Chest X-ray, AP view. Patient: 34 years old, sex F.
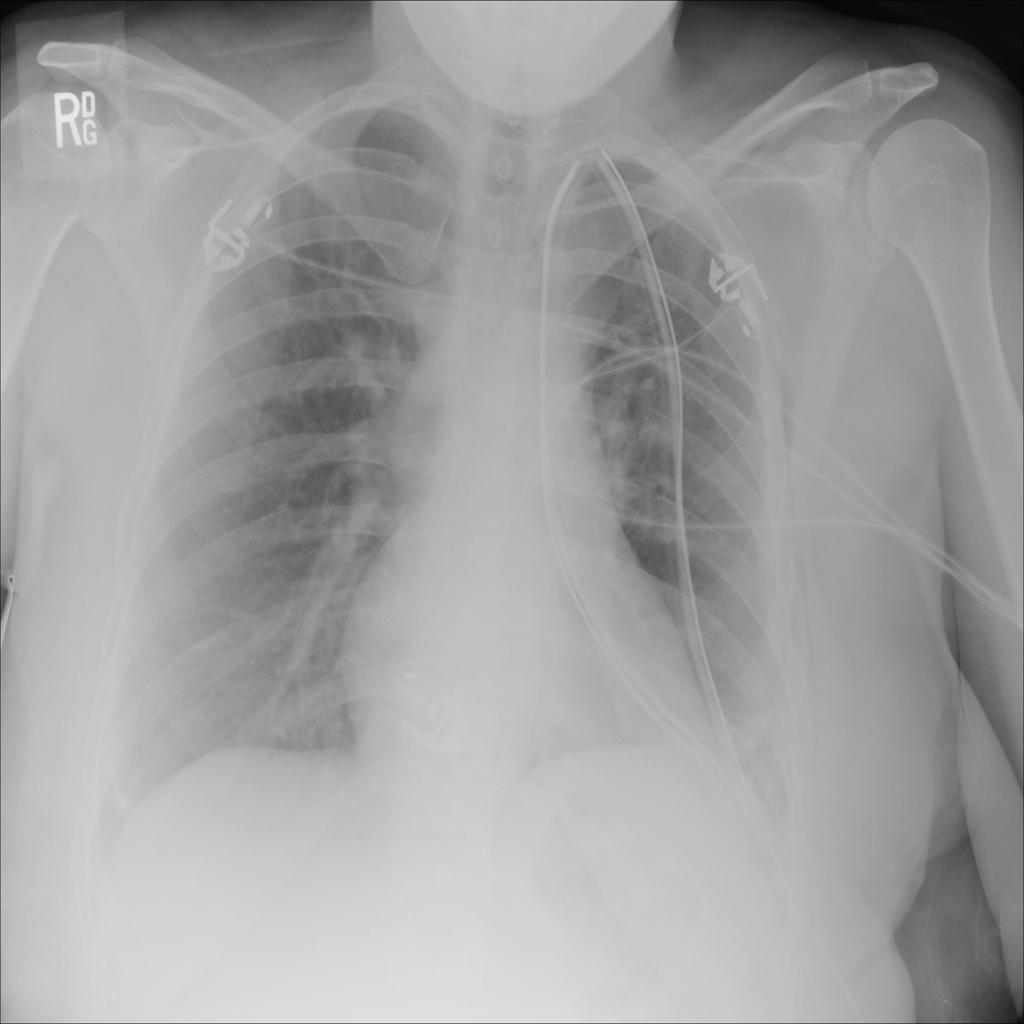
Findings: Emphysema